Field crop: maize
Growth stage: 2
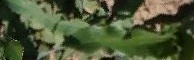
Species: maize